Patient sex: M
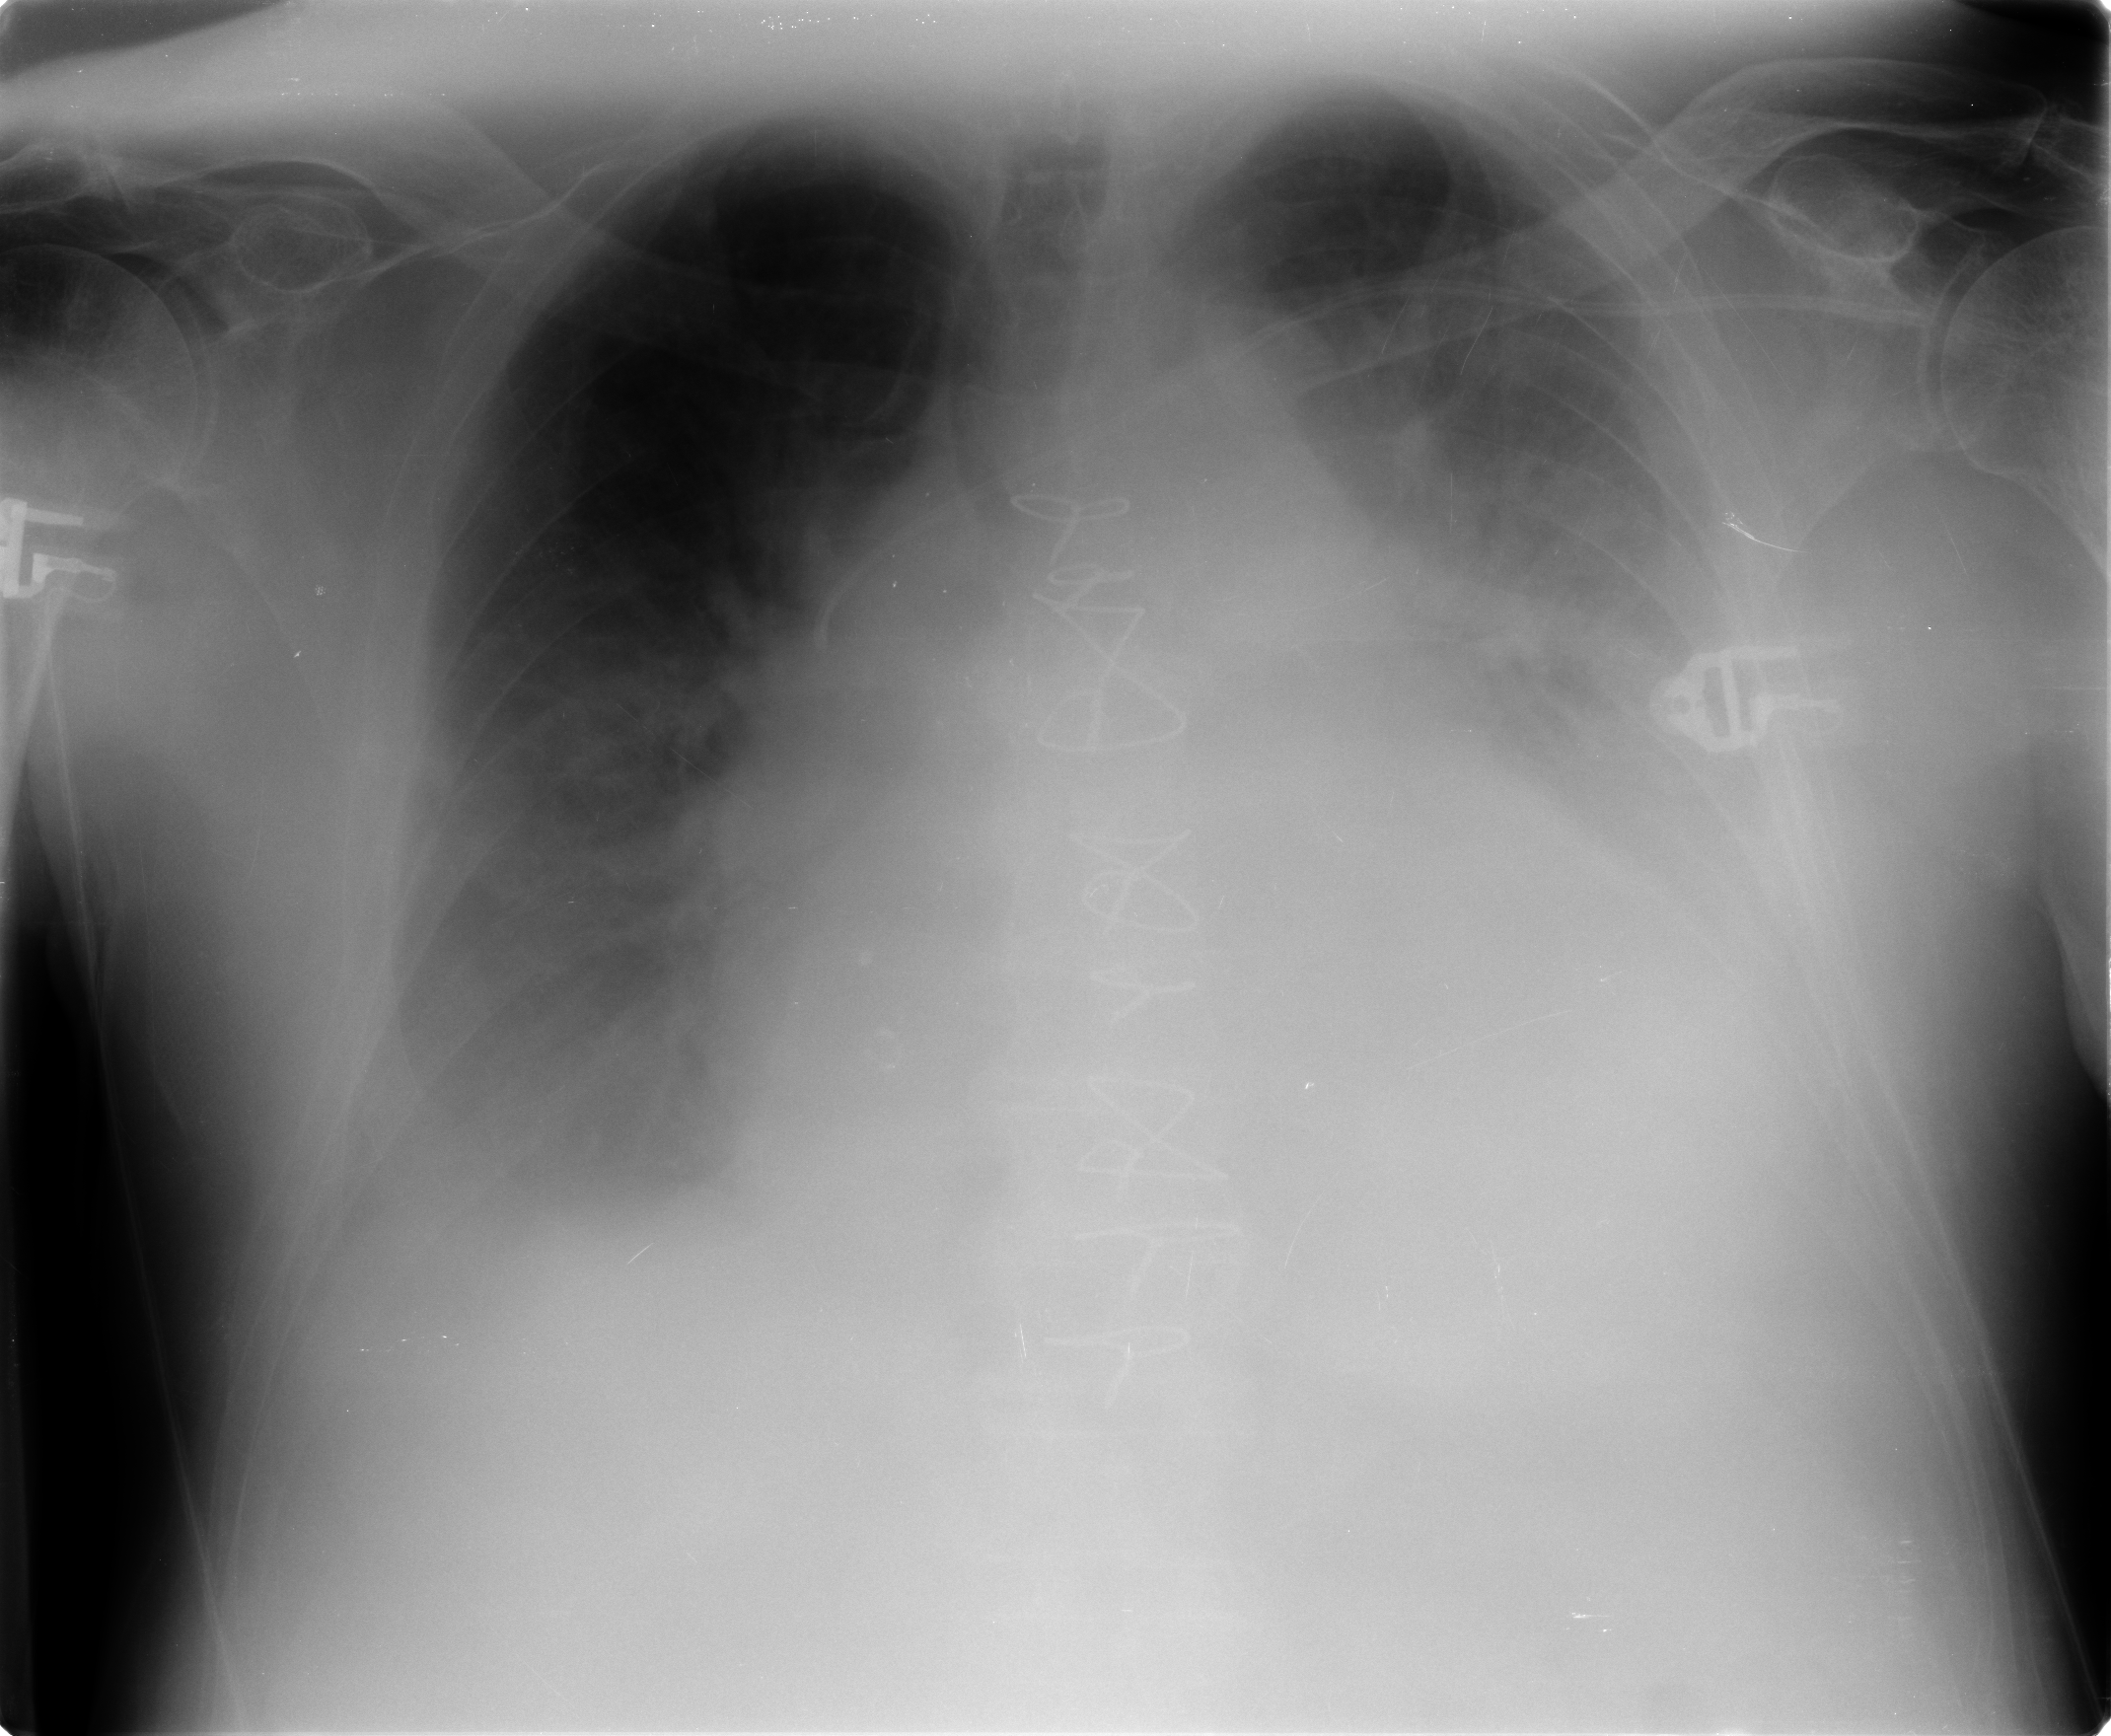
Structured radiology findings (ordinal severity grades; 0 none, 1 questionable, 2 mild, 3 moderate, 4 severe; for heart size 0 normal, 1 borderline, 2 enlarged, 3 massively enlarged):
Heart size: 3
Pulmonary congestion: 4
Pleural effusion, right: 2
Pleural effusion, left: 3
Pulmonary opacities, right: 2
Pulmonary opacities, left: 2
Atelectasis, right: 2
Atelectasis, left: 3